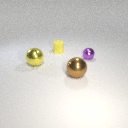
large yellow metal sphere in front of small purple metal sphere